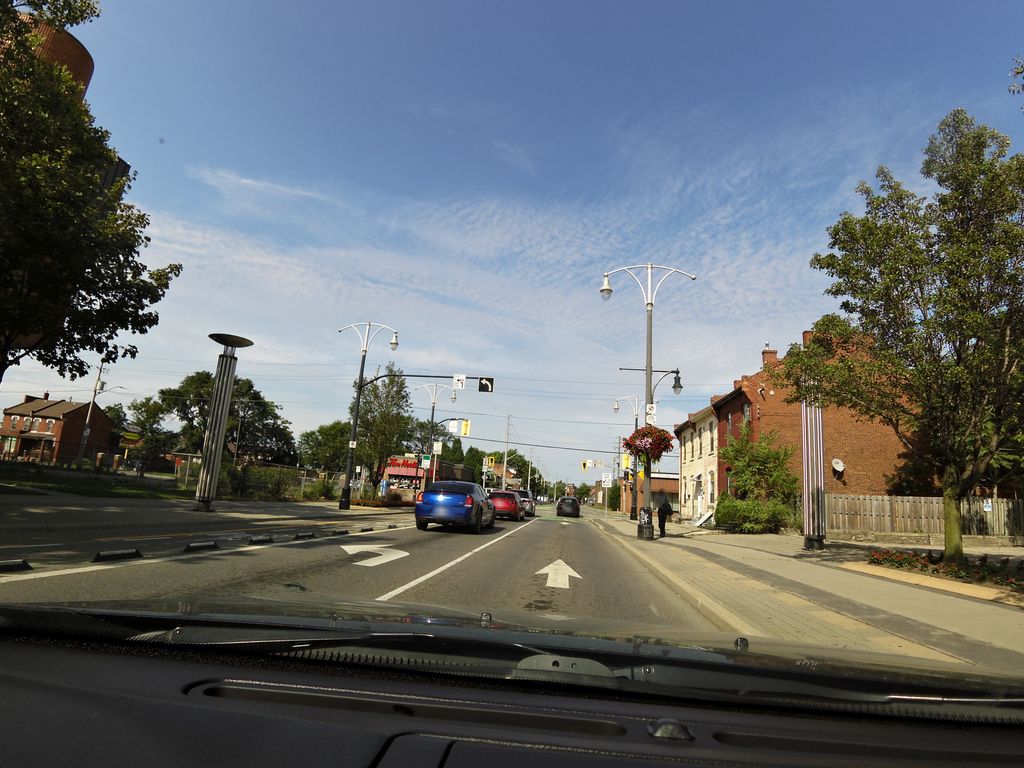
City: hamilton